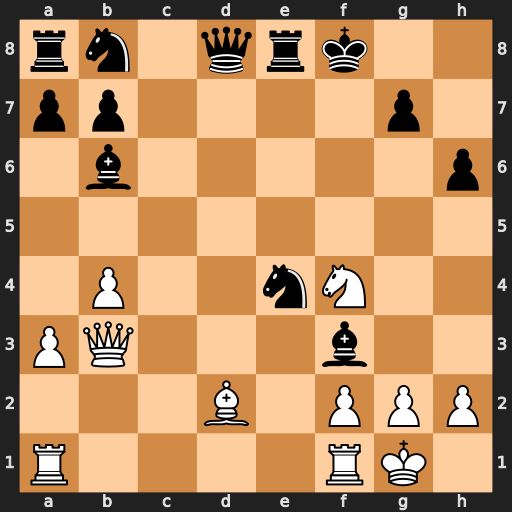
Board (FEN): rn1qrk2/pp4p1/1b5p/8/1P2nN2/PQ3b2/3B1PPP/R4RK1
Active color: w
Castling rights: -
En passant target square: -
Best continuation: Ng6#